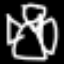
Label: angel